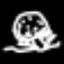
Label: mushroom